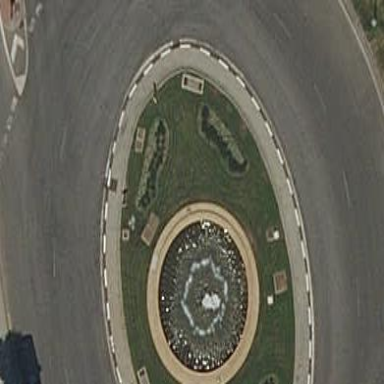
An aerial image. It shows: Fountain surrounded by water.